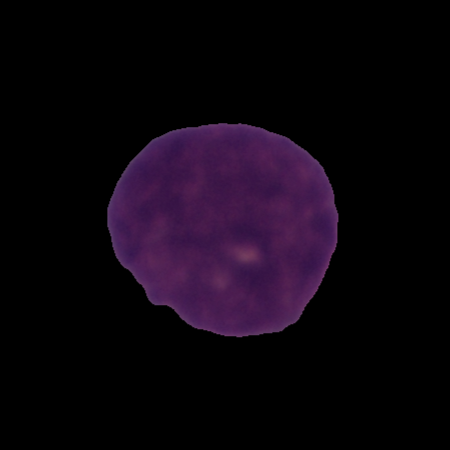
Label: cancer